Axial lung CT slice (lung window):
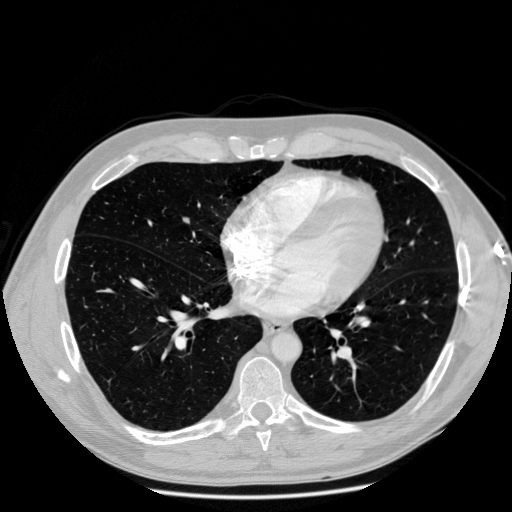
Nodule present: no